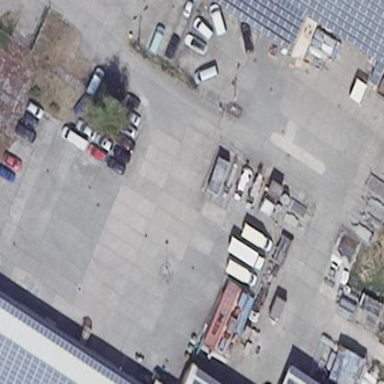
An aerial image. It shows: Parking area with surface.